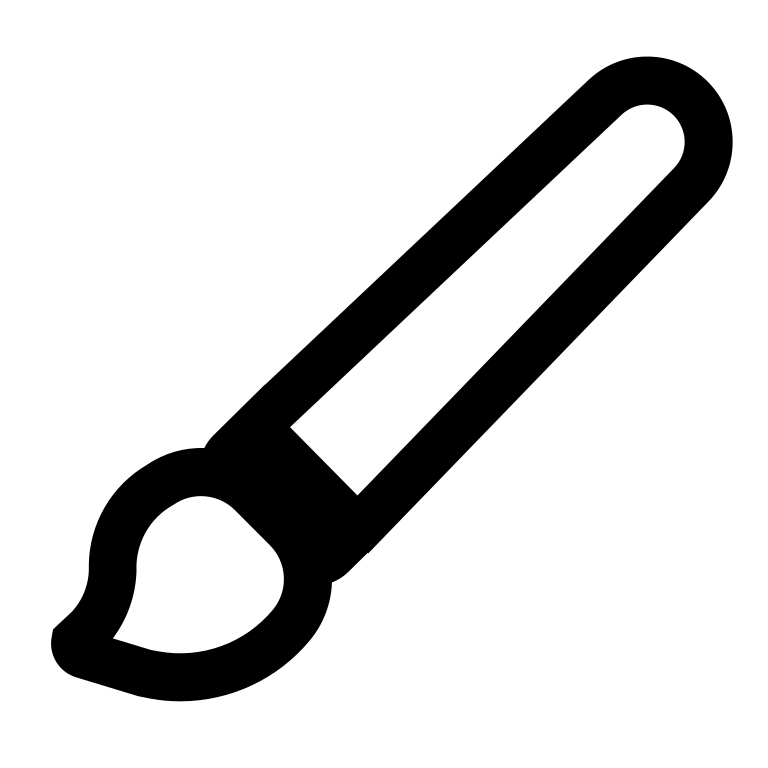
paintbrush high contrast